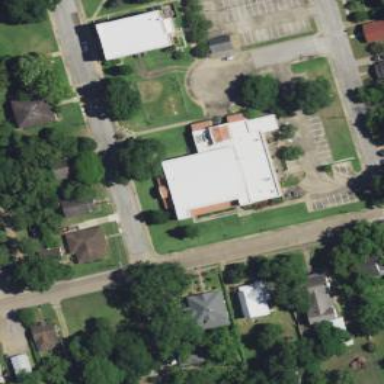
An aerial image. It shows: Community center building.